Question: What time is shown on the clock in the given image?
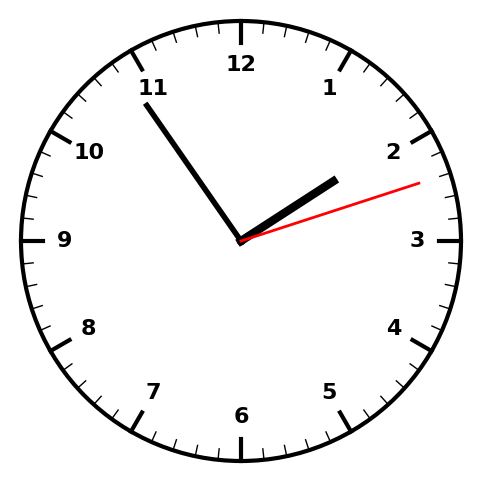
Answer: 01:54:12